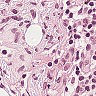
Metastatic tissue present: no